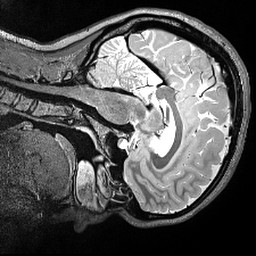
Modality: T2w
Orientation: sagittal
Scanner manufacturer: siemens
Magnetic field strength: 3 T
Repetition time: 3.2 s
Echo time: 0.566 s